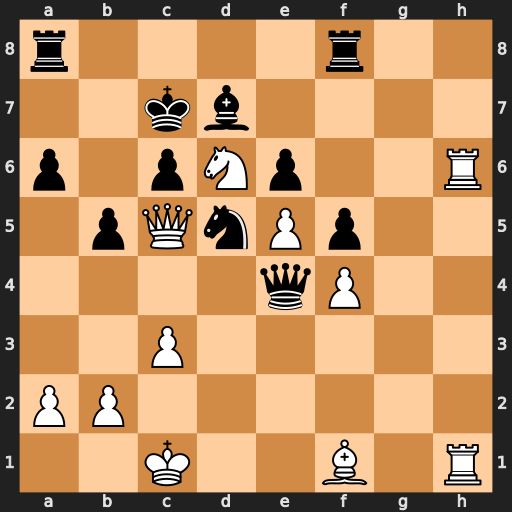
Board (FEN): r4r2/2kb4/p1pNp2R/1pQnPp2/4qP2/2P5/PP6/2K2B1R
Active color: w
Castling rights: -
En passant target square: -
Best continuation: Nxe4